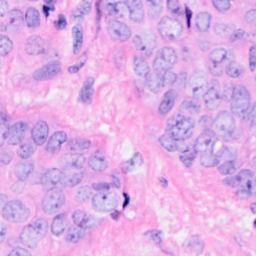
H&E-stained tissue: Breast